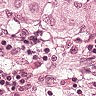
Metastatic tissue present: yes